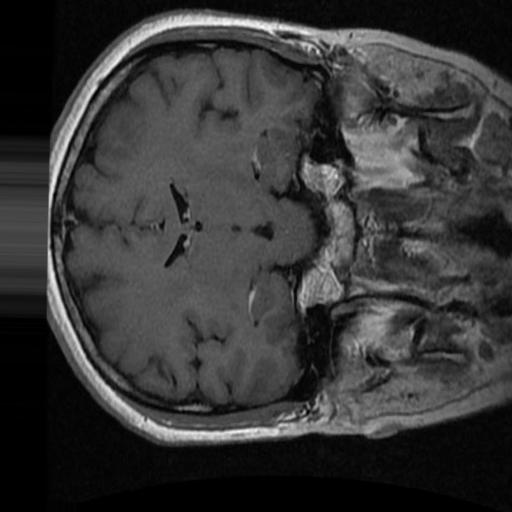
Label: brain_tumor